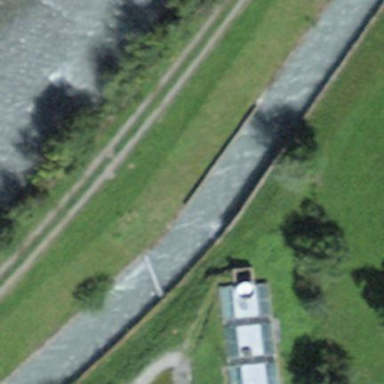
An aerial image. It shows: Canal with water flowing through it.